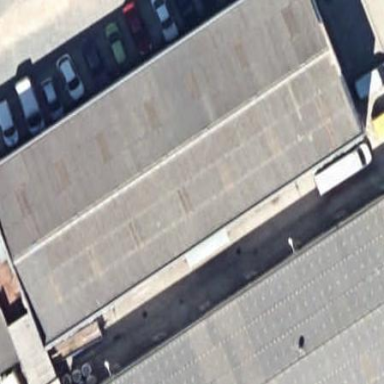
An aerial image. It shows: Industrial building.